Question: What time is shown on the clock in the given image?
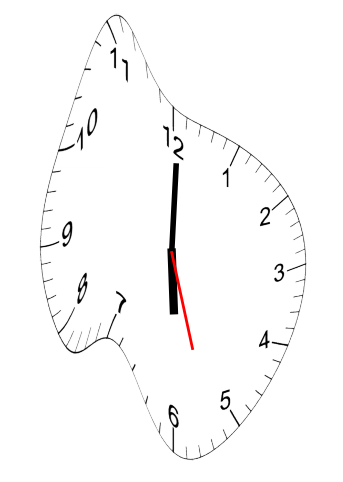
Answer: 06:00:27